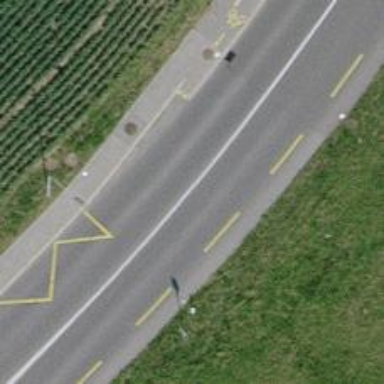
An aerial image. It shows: Asphalt cycleway.